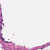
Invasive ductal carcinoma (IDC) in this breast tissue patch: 0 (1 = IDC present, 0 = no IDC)